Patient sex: F
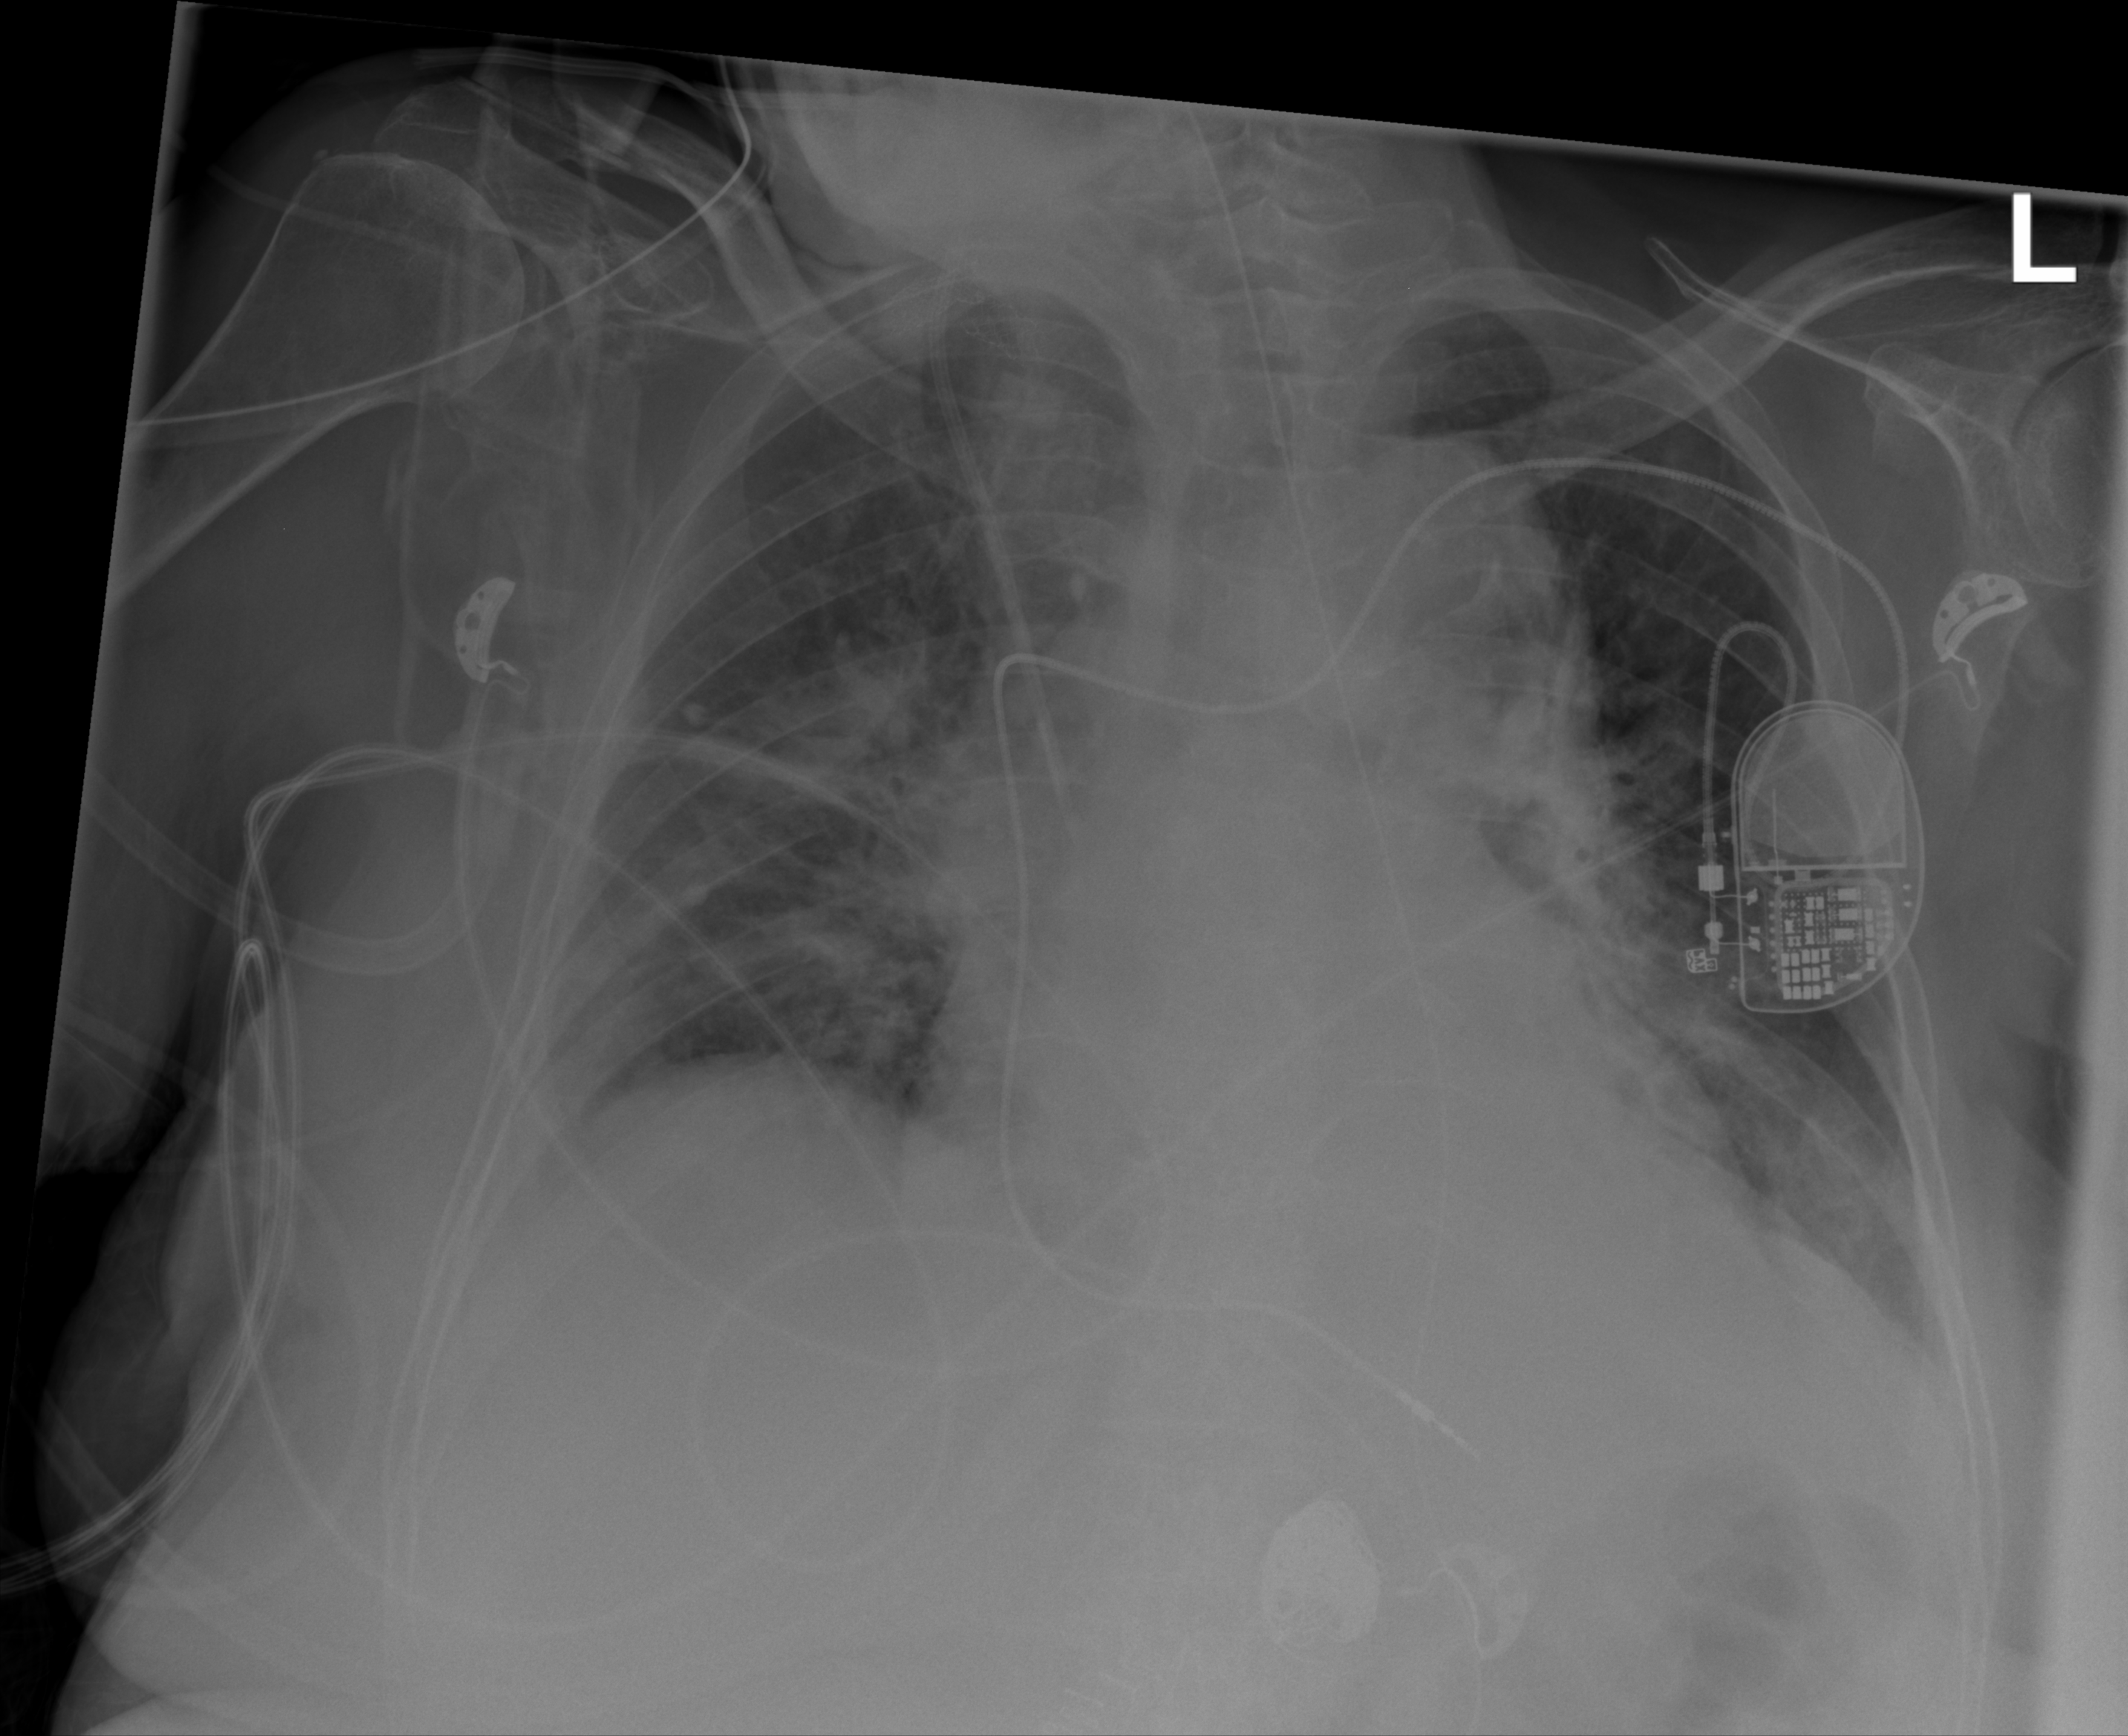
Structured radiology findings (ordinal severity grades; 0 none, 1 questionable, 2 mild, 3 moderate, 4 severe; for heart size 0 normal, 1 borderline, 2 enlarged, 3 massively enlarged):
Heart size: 2
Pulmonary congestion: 2
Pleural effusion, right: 2
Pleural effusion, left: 2
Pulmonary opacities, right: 2
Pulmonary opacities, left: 2
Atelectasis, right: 2
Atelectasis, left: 2